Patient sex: F
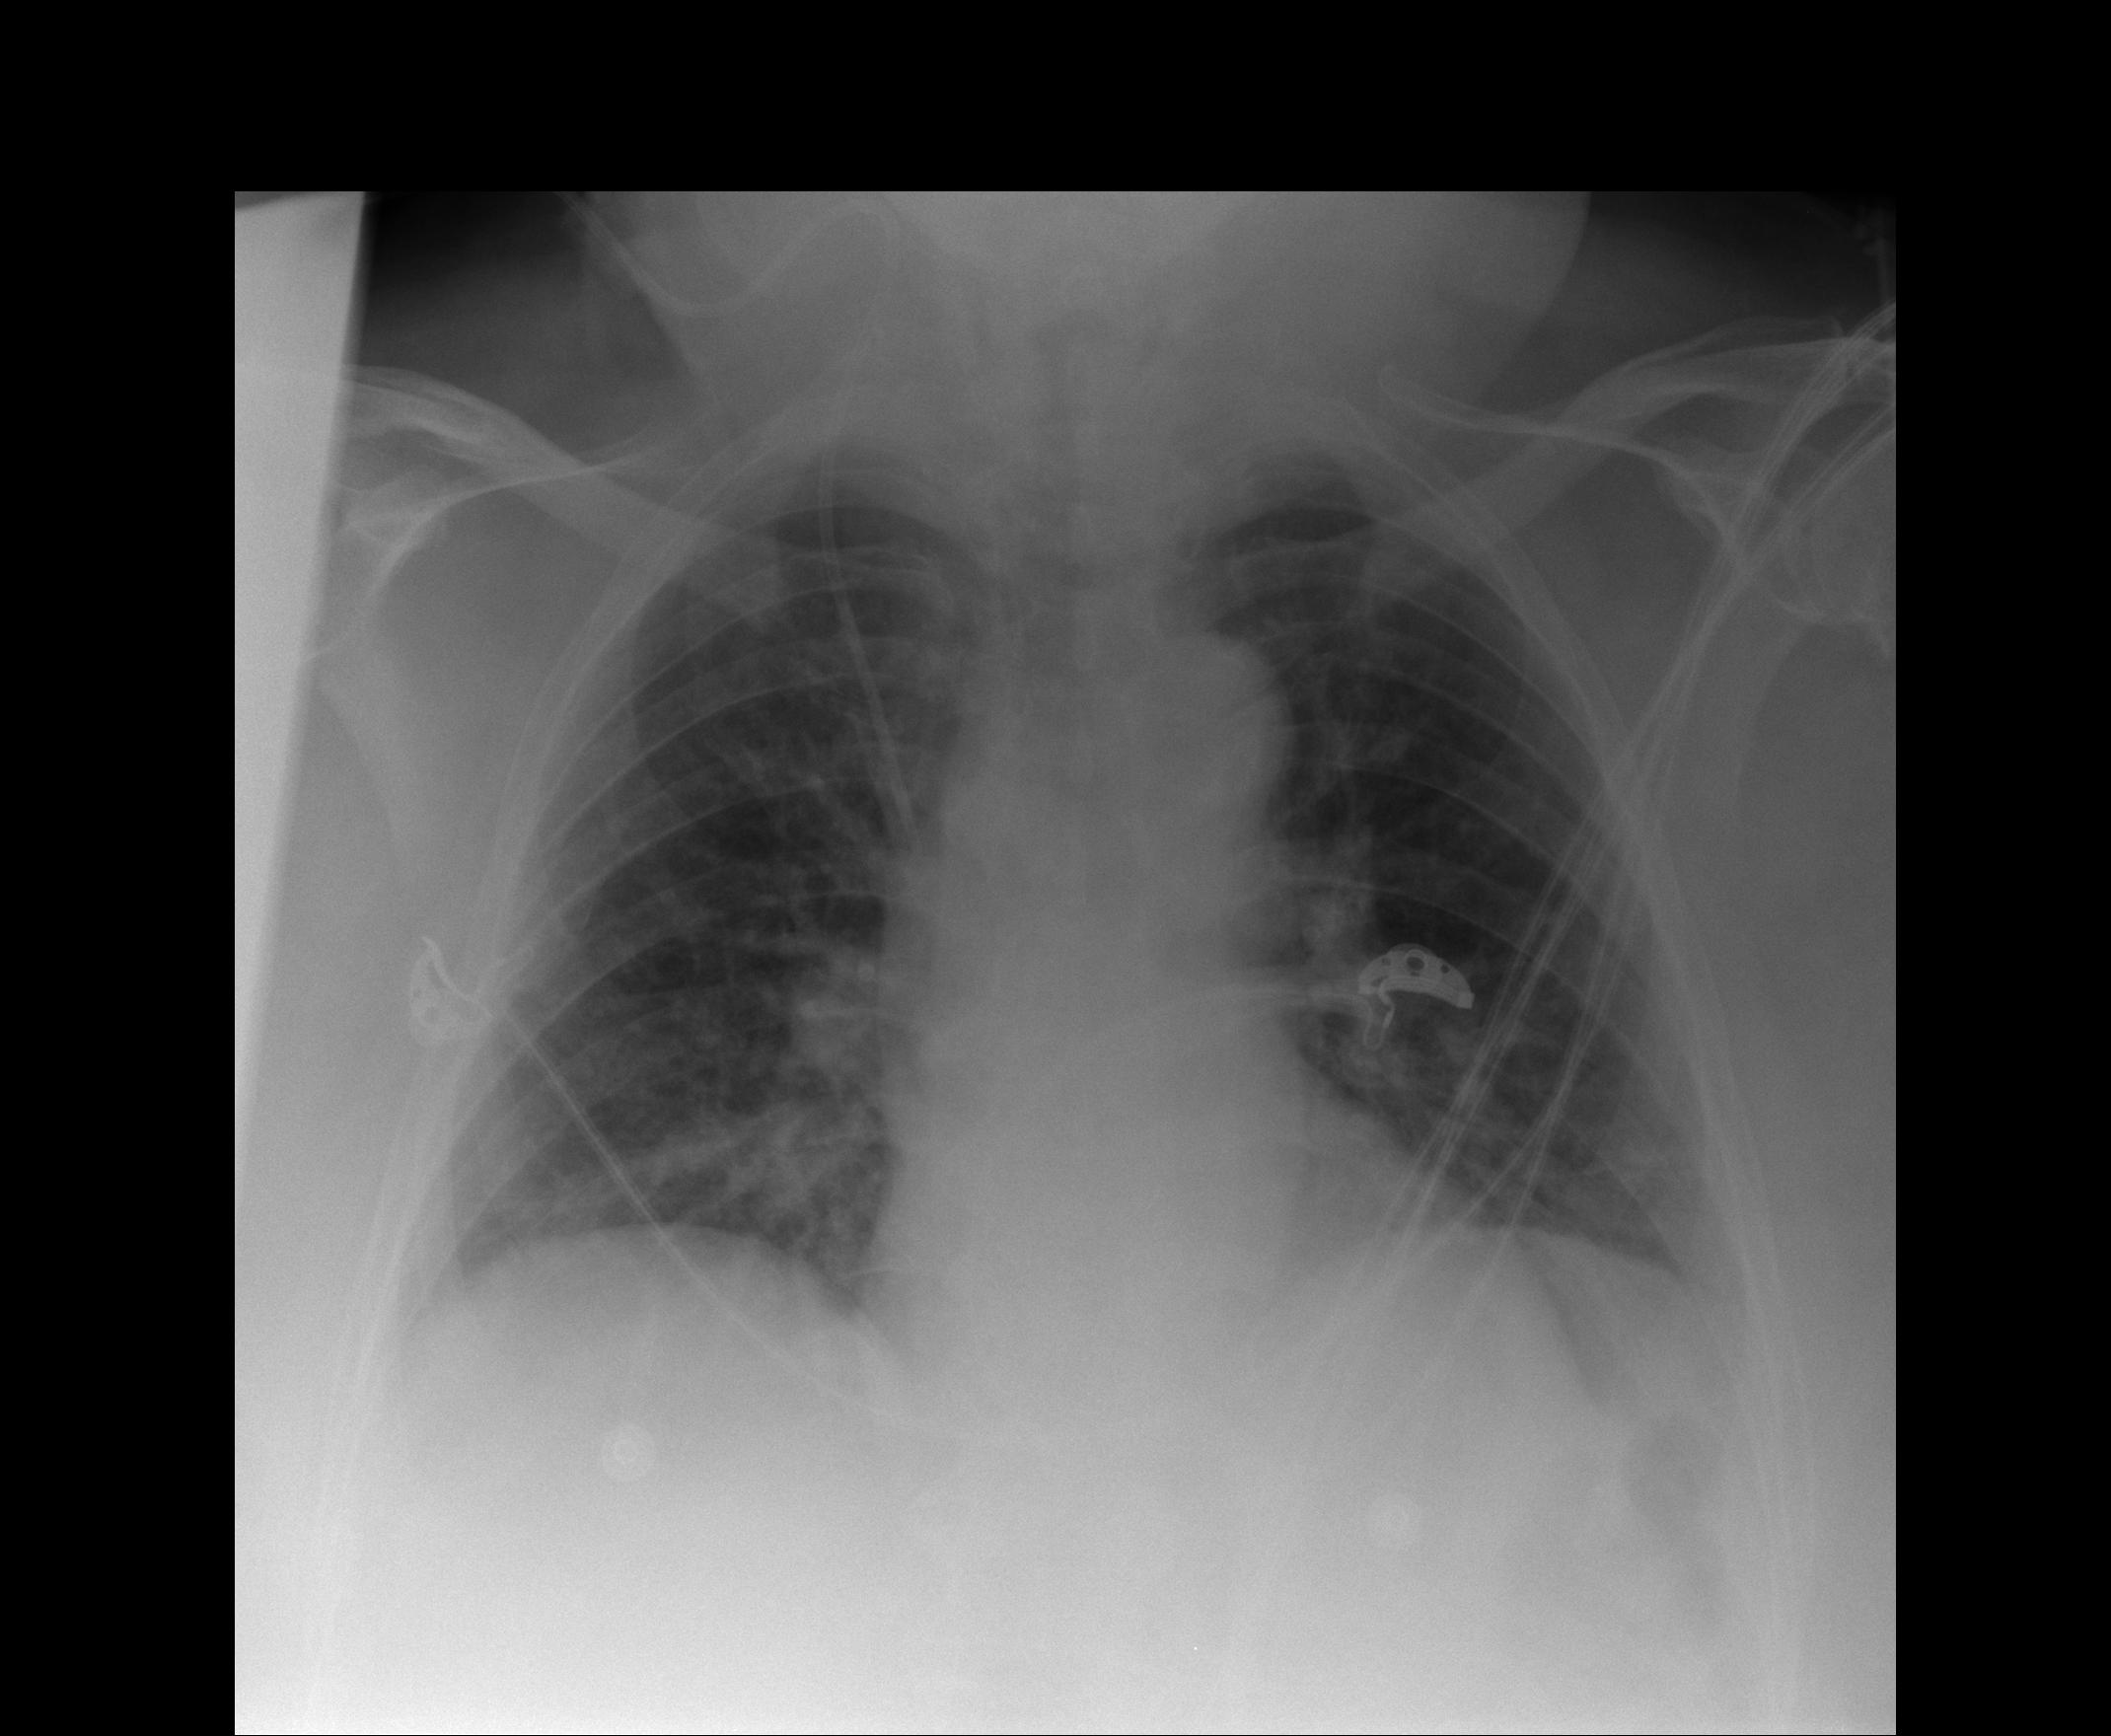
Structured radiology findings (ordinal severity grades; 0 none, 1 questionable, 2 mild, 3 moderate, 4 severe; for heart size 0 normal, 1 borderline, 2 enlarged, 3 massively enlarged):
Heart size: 0
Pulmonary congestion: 2
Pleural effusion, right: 0
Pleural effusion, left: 0
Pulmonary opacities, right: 0
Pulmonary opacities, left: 0
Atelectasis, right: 1
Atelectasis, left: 0